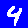
Digit: 4